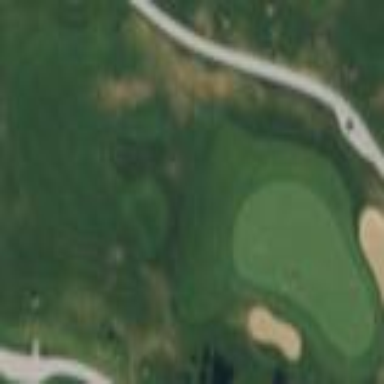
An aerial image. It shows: Golf fairway in the image.